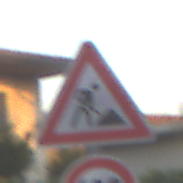
Verkehrszeichen: Arbeitsstelle
Zusatzzeichen unten: Geschwindigkeit130
Umgebung: Outdoor, Urban
Tageszeit: SunriseSunset
Wetter: Clear
Licht: Natural
Jahreszeit: NotSpecified
Kontrast: LowContrast